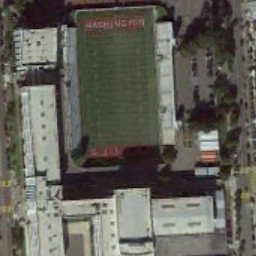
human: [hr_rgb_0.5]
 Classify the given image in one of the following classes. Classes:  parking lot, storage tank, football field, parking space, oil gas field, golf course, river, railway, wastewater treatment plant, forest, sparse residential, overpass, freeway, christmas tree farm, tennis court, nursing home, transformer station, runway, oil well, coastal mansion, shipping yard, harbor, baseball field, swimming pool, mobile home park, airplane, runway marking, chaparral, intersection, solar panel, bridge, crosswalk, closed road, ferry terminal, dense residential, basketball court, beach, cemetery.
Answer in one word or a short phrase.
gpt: football field